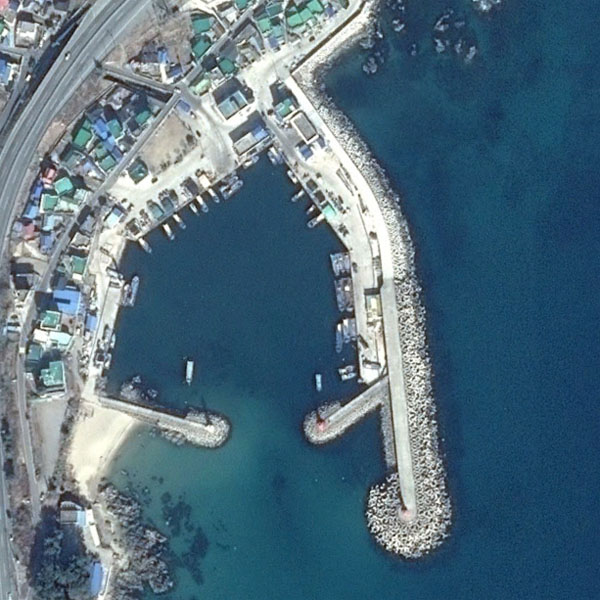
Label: Port